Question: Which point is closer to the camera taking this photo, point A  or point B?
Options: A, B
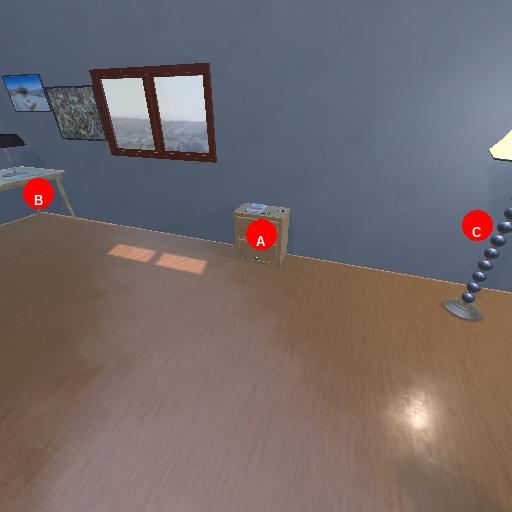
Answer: A